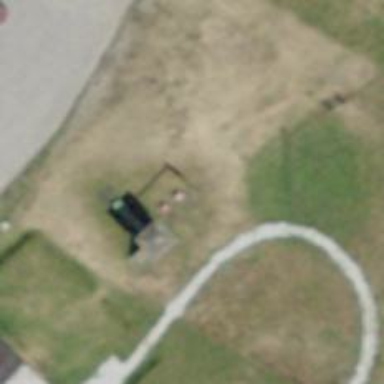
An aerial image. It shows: Playground with slide.